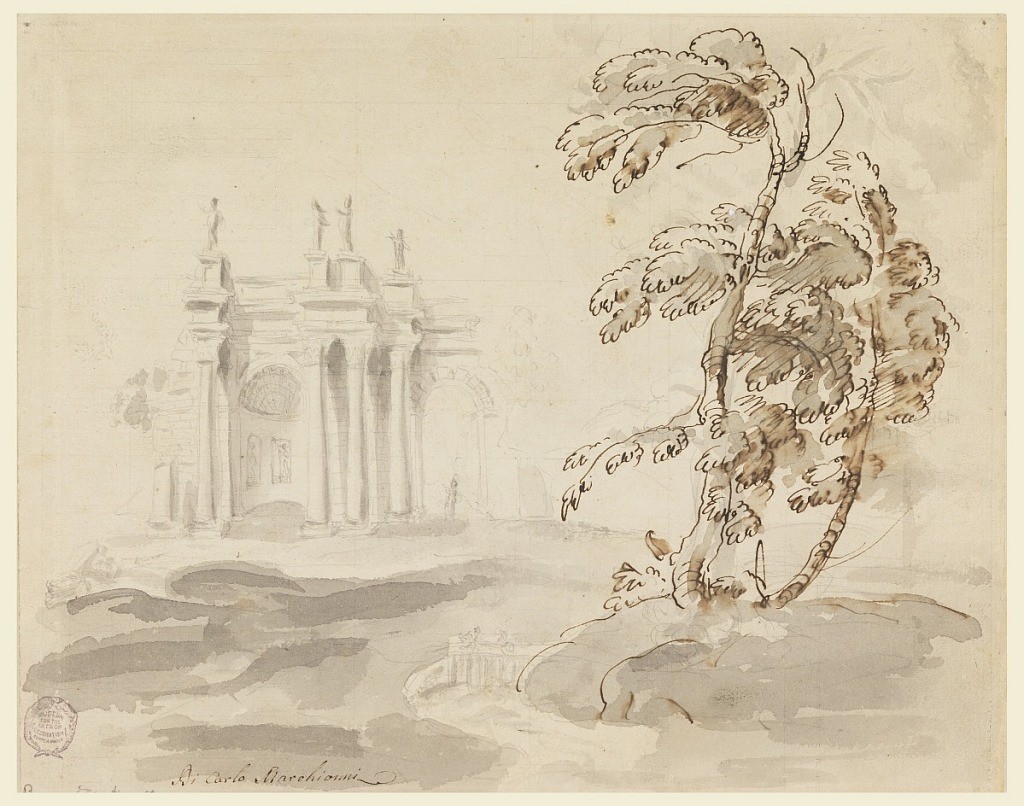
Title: Tree in Landscape with Building
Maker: Carlo Marchionni, Italian, 1702–1786
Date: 1756–78
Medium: Graphite, pen and sepia ink, brush and gray watercolor on laid paper
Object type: Drawing
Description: Foreground at right: group of trees. Center: water welling from rocks at left. Upon the rocks a ruin with a big niche, a high arch and columns. On the roof four statues. On verso: sketches in graphite, architectural motifs mostly of an oval room.